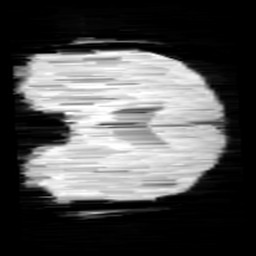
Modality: minIP
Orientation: coronal
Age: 10
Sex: male
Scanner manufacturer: siemens
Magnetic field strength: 3 T
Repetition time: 0.027 s
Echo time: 0.02 s